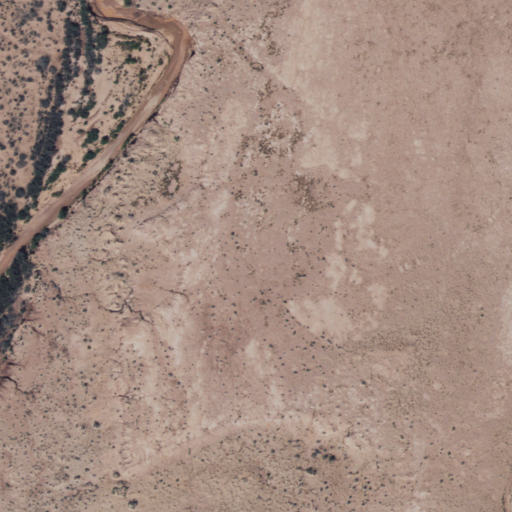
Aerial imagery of valley in Arizona named Chinle Valley containing shrub, herbaceous wetlands, and grassland